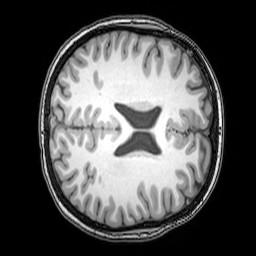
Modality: T1w
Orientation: axial
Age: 20
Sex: female
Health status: healthy
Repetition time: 0.081 s
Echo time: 0.037 s